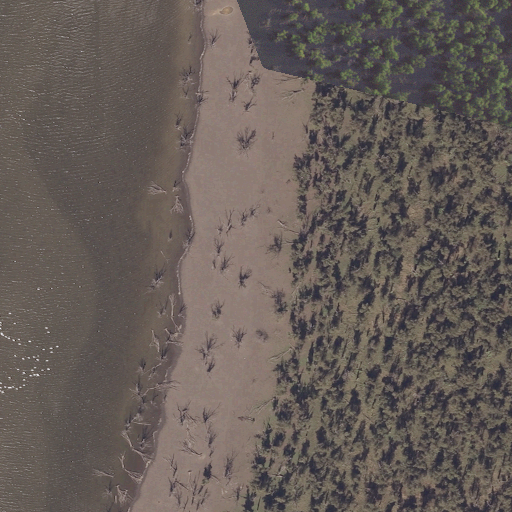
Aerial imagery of island in Arkansas named Mud Island containing open water, woody wetlands, and herbaceous wetlands